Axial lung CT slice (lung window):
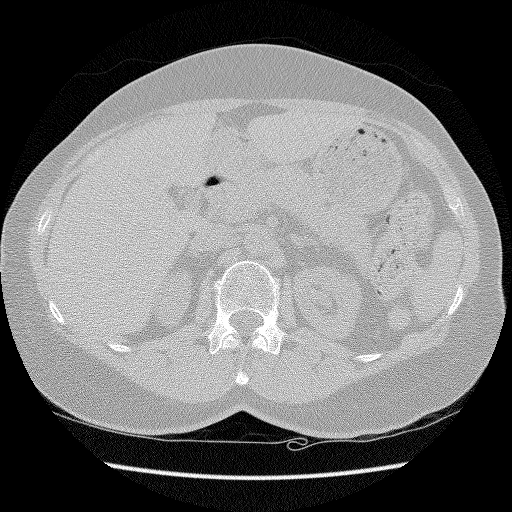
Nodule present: no